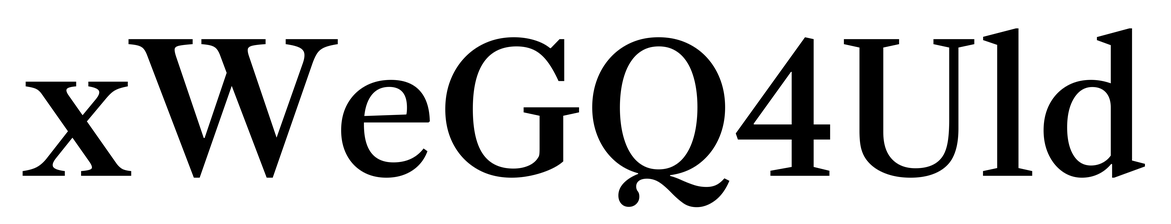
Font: LibreCaslonText_Medium